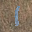
Label: 1